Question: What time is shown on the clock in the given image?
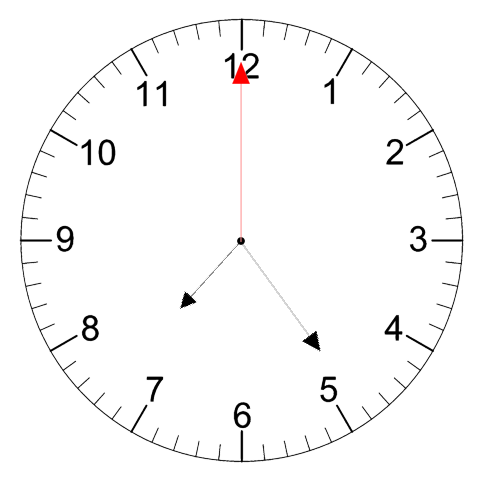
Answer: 07:24:00